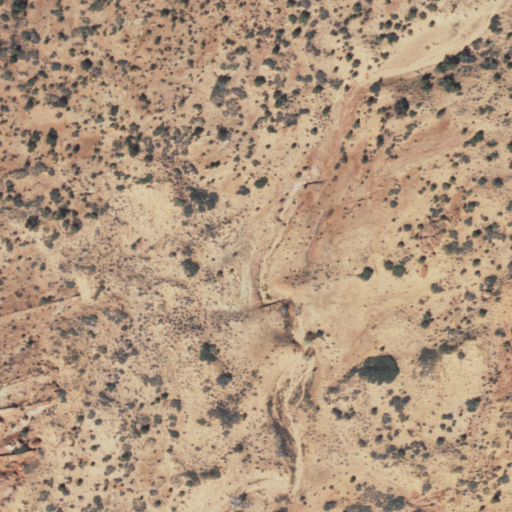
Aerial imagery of valley in Arizona named Cottonwood Cove containing only shrub